Question: I'm using QGraphicsScene and I want to create gui elements.
How do I/should I create a list container i.e. inventory in a game context.
See HERE

For an example of what I mean. There is an inventory widget at the bottom that can be dynamically populated.
Are there any container classes like the standard list widgets but for QGraphicsScene instead?
Right now the only way I can see is to draw a 'rectangle' and manually draw and manage 'squares' on top of it... which wouldn't be a container.
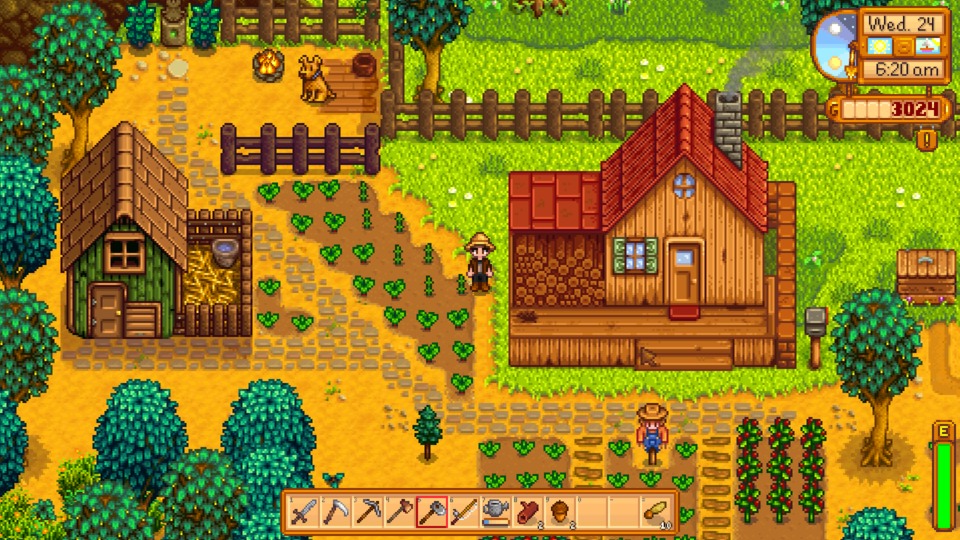
Answer: Every 'QGraphicItem' is effectively a container because every item can be optionally parented to a 'QGraphicsItem'. When you do that, the parent affects all its children...if the parent is moved, the children move with it. If a transform, visibility, or opacity are set on the parent, those changes apply to the children as well.
Basically, your understanding is correct; you would create a parent 'QGraphicsItem' that draws a container outline, and then you would have children that each draw their icons or whatever is appropriate.
Alternately, you can use widgets in a 'QGraphicsScene', so all of the widget-based containers are available. If that's the route you want to go, then look at the 'QGraphicsWidget' class.
This is a complex subject, but hopefully this will get you started.